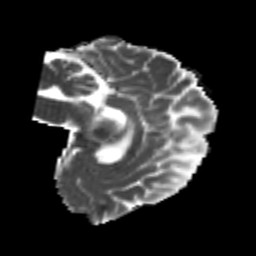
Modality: MD
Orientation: sagittal
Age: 21
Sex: male
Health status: healthy
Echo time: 0.074 s